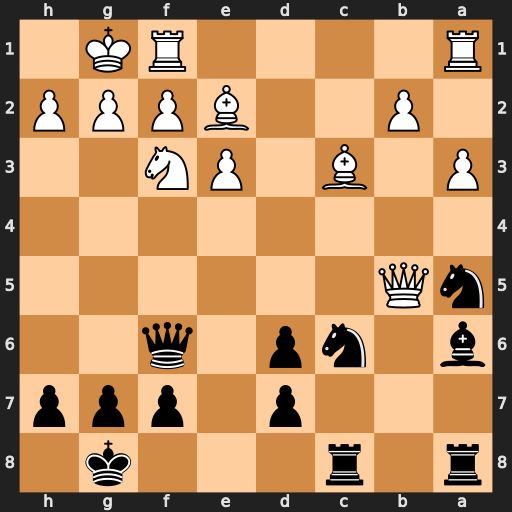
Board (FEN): r1r3k1/3p1ppp/b1np1q2/nQ6/8/P1B1PN2/1P2BPPP/R4RK1
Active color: b
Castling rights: -
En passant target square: -
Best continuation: Bxb5 Bxf6 Bxe2